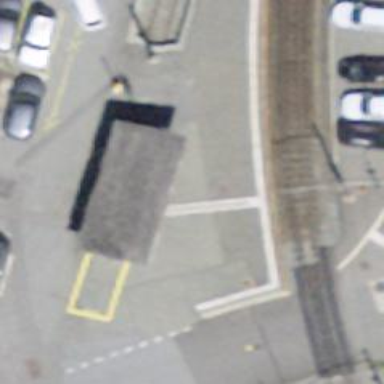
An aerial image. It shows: Red bench.